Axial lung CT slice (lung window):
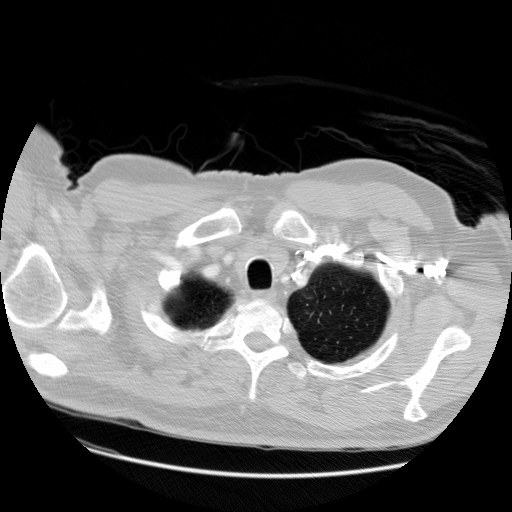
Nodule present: no